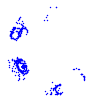
Particle: proton